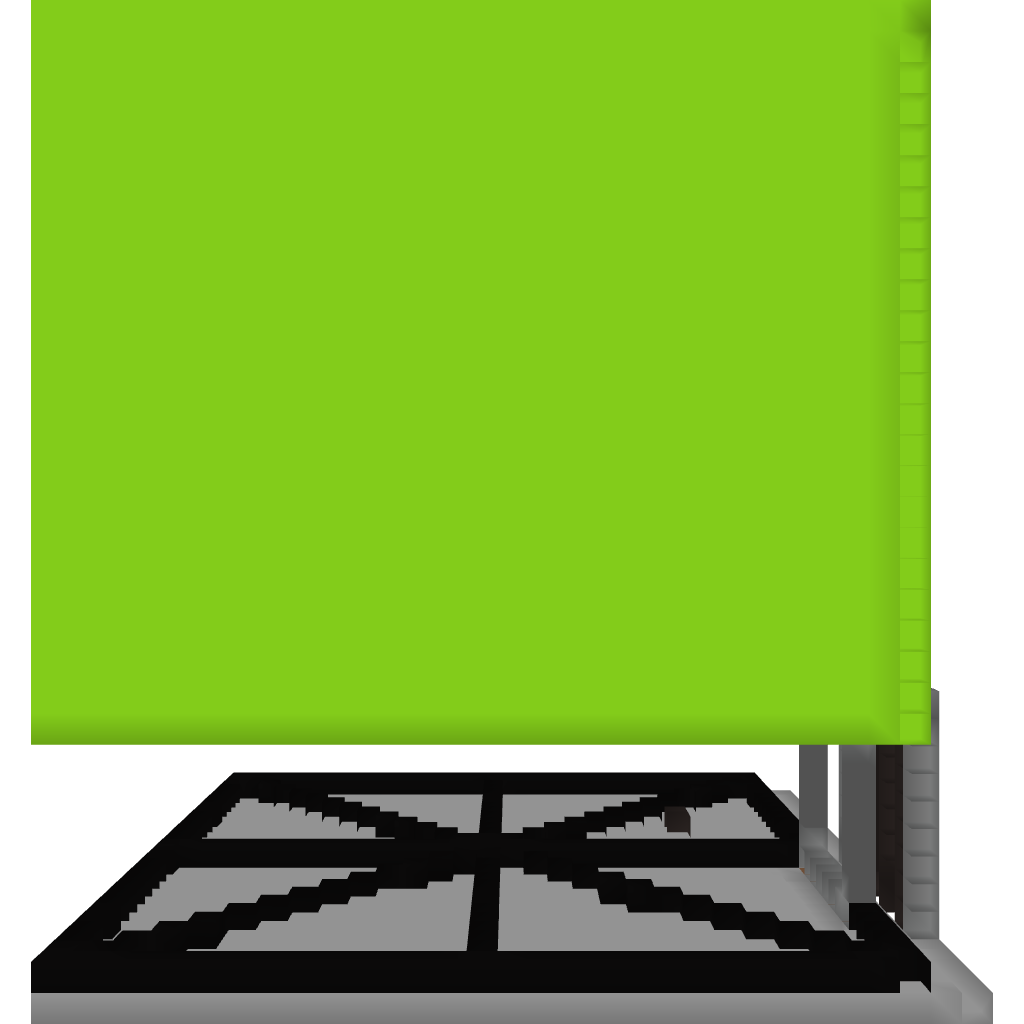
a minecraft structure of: Automatic Melon Farm